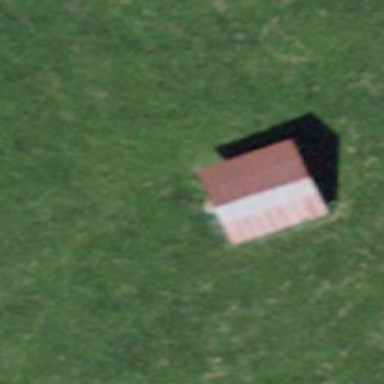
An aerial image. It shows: Farm auxiliary building.